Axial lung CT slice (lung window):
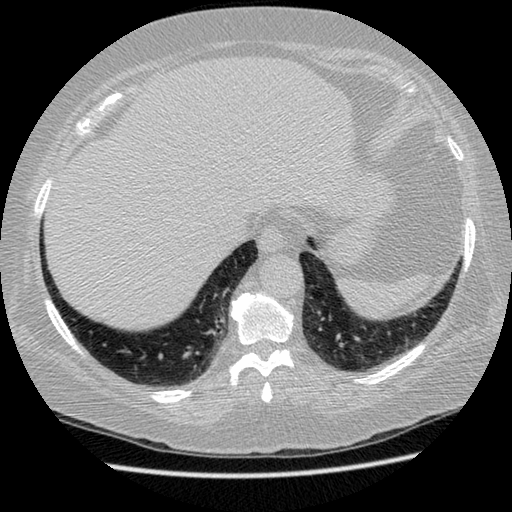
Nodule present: no